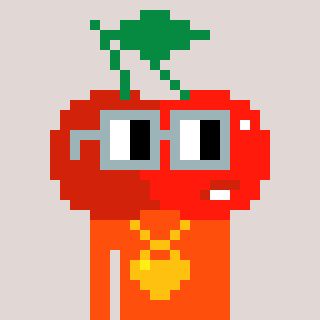
a pixel art character with square dark gray glasses, a cherry-shaped head and a orange-colored body on a warm background